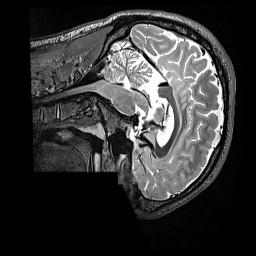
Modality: T2w
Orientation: sagittal
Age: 19
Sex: male
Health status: ill
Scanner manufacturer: siemens
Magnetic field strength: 3 T
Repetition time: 3.2 s
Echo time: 0.564 s